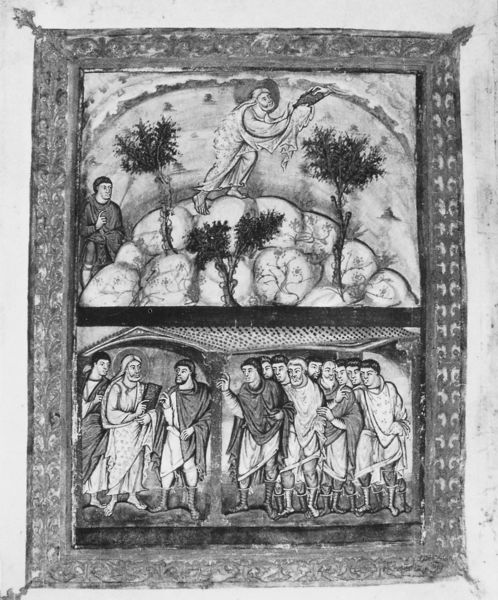
Titel: Bibel von  St. Paul (S. Paolo fuori la mura)
Standort: Herkunftsort: Reims (EU - F)
Institution: Rom, Bibliothek von San Paolo
Schlagwörter: baum, berg, felsen, gott, hand, himmel, mann, bäume, menschen, finger, männer, säule, dach, gebäude, haus, bart, rahmen, mantel, zwei, fels, moses, buch, gesetzt, rechteck, beten, heiligenschein, nimbus, christus, jesus, gebote, übergabe, heilige, jünger, gabe, szenen, regenbogen, buchmalerei, ölberg, gesetz, buchmalerie